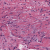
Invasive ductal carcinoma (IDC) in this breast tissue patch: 1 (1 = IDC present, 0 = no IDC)